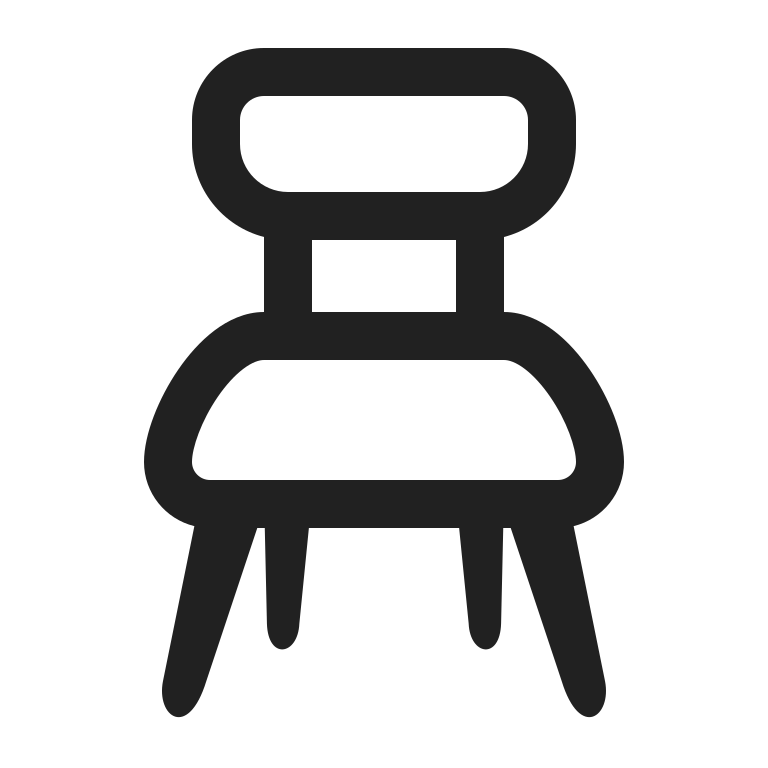
chair high contrast